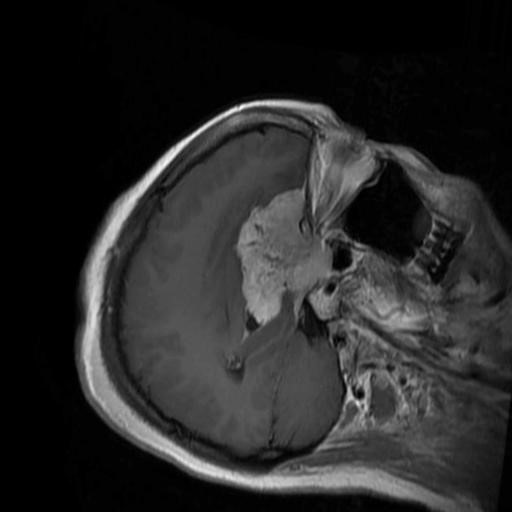
Label: brain_menin